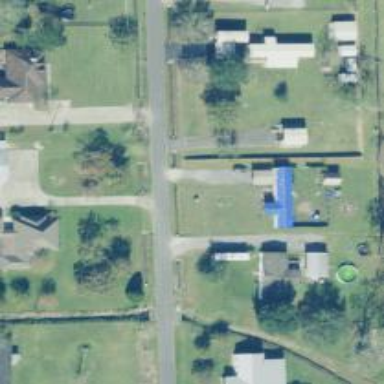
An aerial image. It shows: Driveway.